Interaction volume radius: 10 \u00c5
Interaction volume height: 10 \u00c5
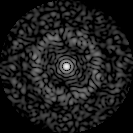
Disorder parameter: 0.8177